Question: I am using Cordova for mobile application development.
I have installed Cordova using npm command and after the installation, I have created a cordova project. Whenever I try to add a platform (android) to the project it throws following error:
> Error : Executing command 'ant', make sure you have ant installed and added to your path

I have already installed 'ant' on my system and configured path to '%ANT_HOME%in' and other respective required platforms such as 'JAVA_HOME', 'ANDROID_PLATFORM_TOOLS' and 'ANDROID_TOOLS'.
Whenever I execute the 'ant' command in cmd, no error's are thrown. For example, after the execution of 'ant -version' command in cmd received output is:
> Apache Ant(TM) version 1.9.3 compiled on December 23 2013.
I went through many of the questions at Stack Overflow and solved the issue of 'tools.jar' not being present at JRE's 'Lib' directory. still the 'platform add' is not working.
Please do help me out with this. Any help will be appreciated.
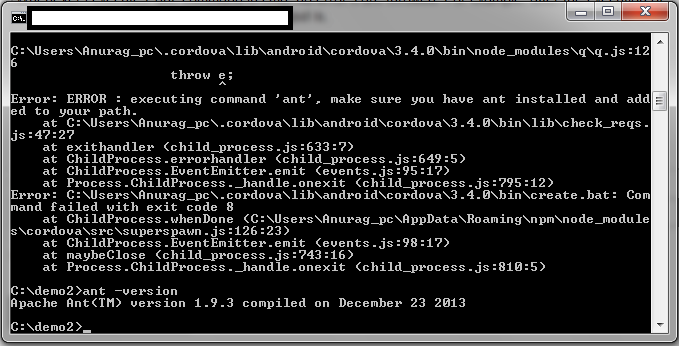
Answer: At last I was able to figure out the answer of my question.
After a long day, I tried adding IOS platform for same project and I received an error code 'ENOENT' through cordova.
I did some R&D and finally found a solution at -- <URL>
Again thank you all for your precious time.